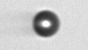
Label: bead